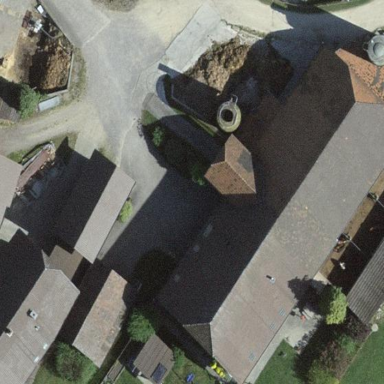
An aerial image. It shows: Farm building.